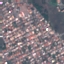
Land use / land cover: Residential